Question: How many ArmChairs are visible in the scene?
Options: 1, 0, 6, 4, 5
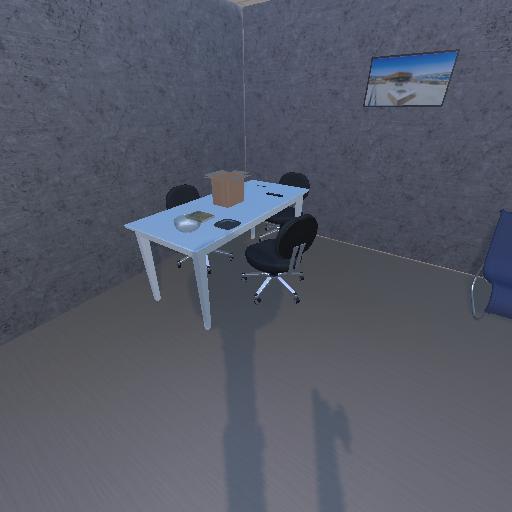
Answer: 1